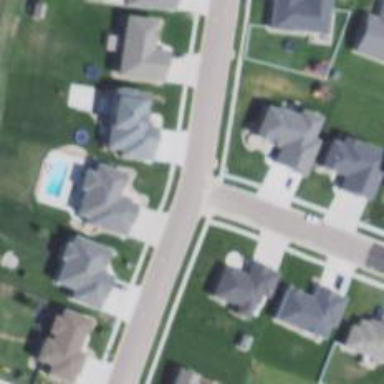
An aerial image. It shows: Residential road.